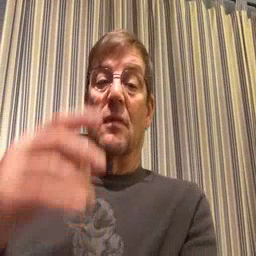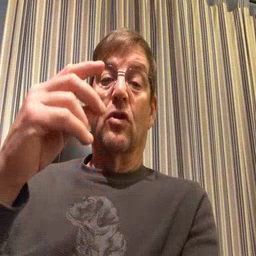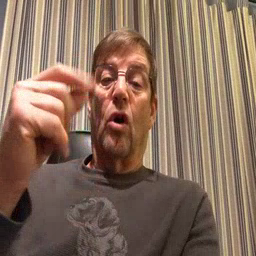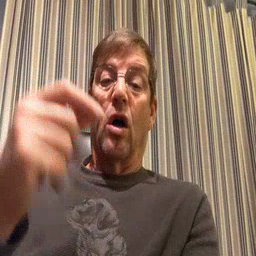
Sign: dog